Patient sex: M
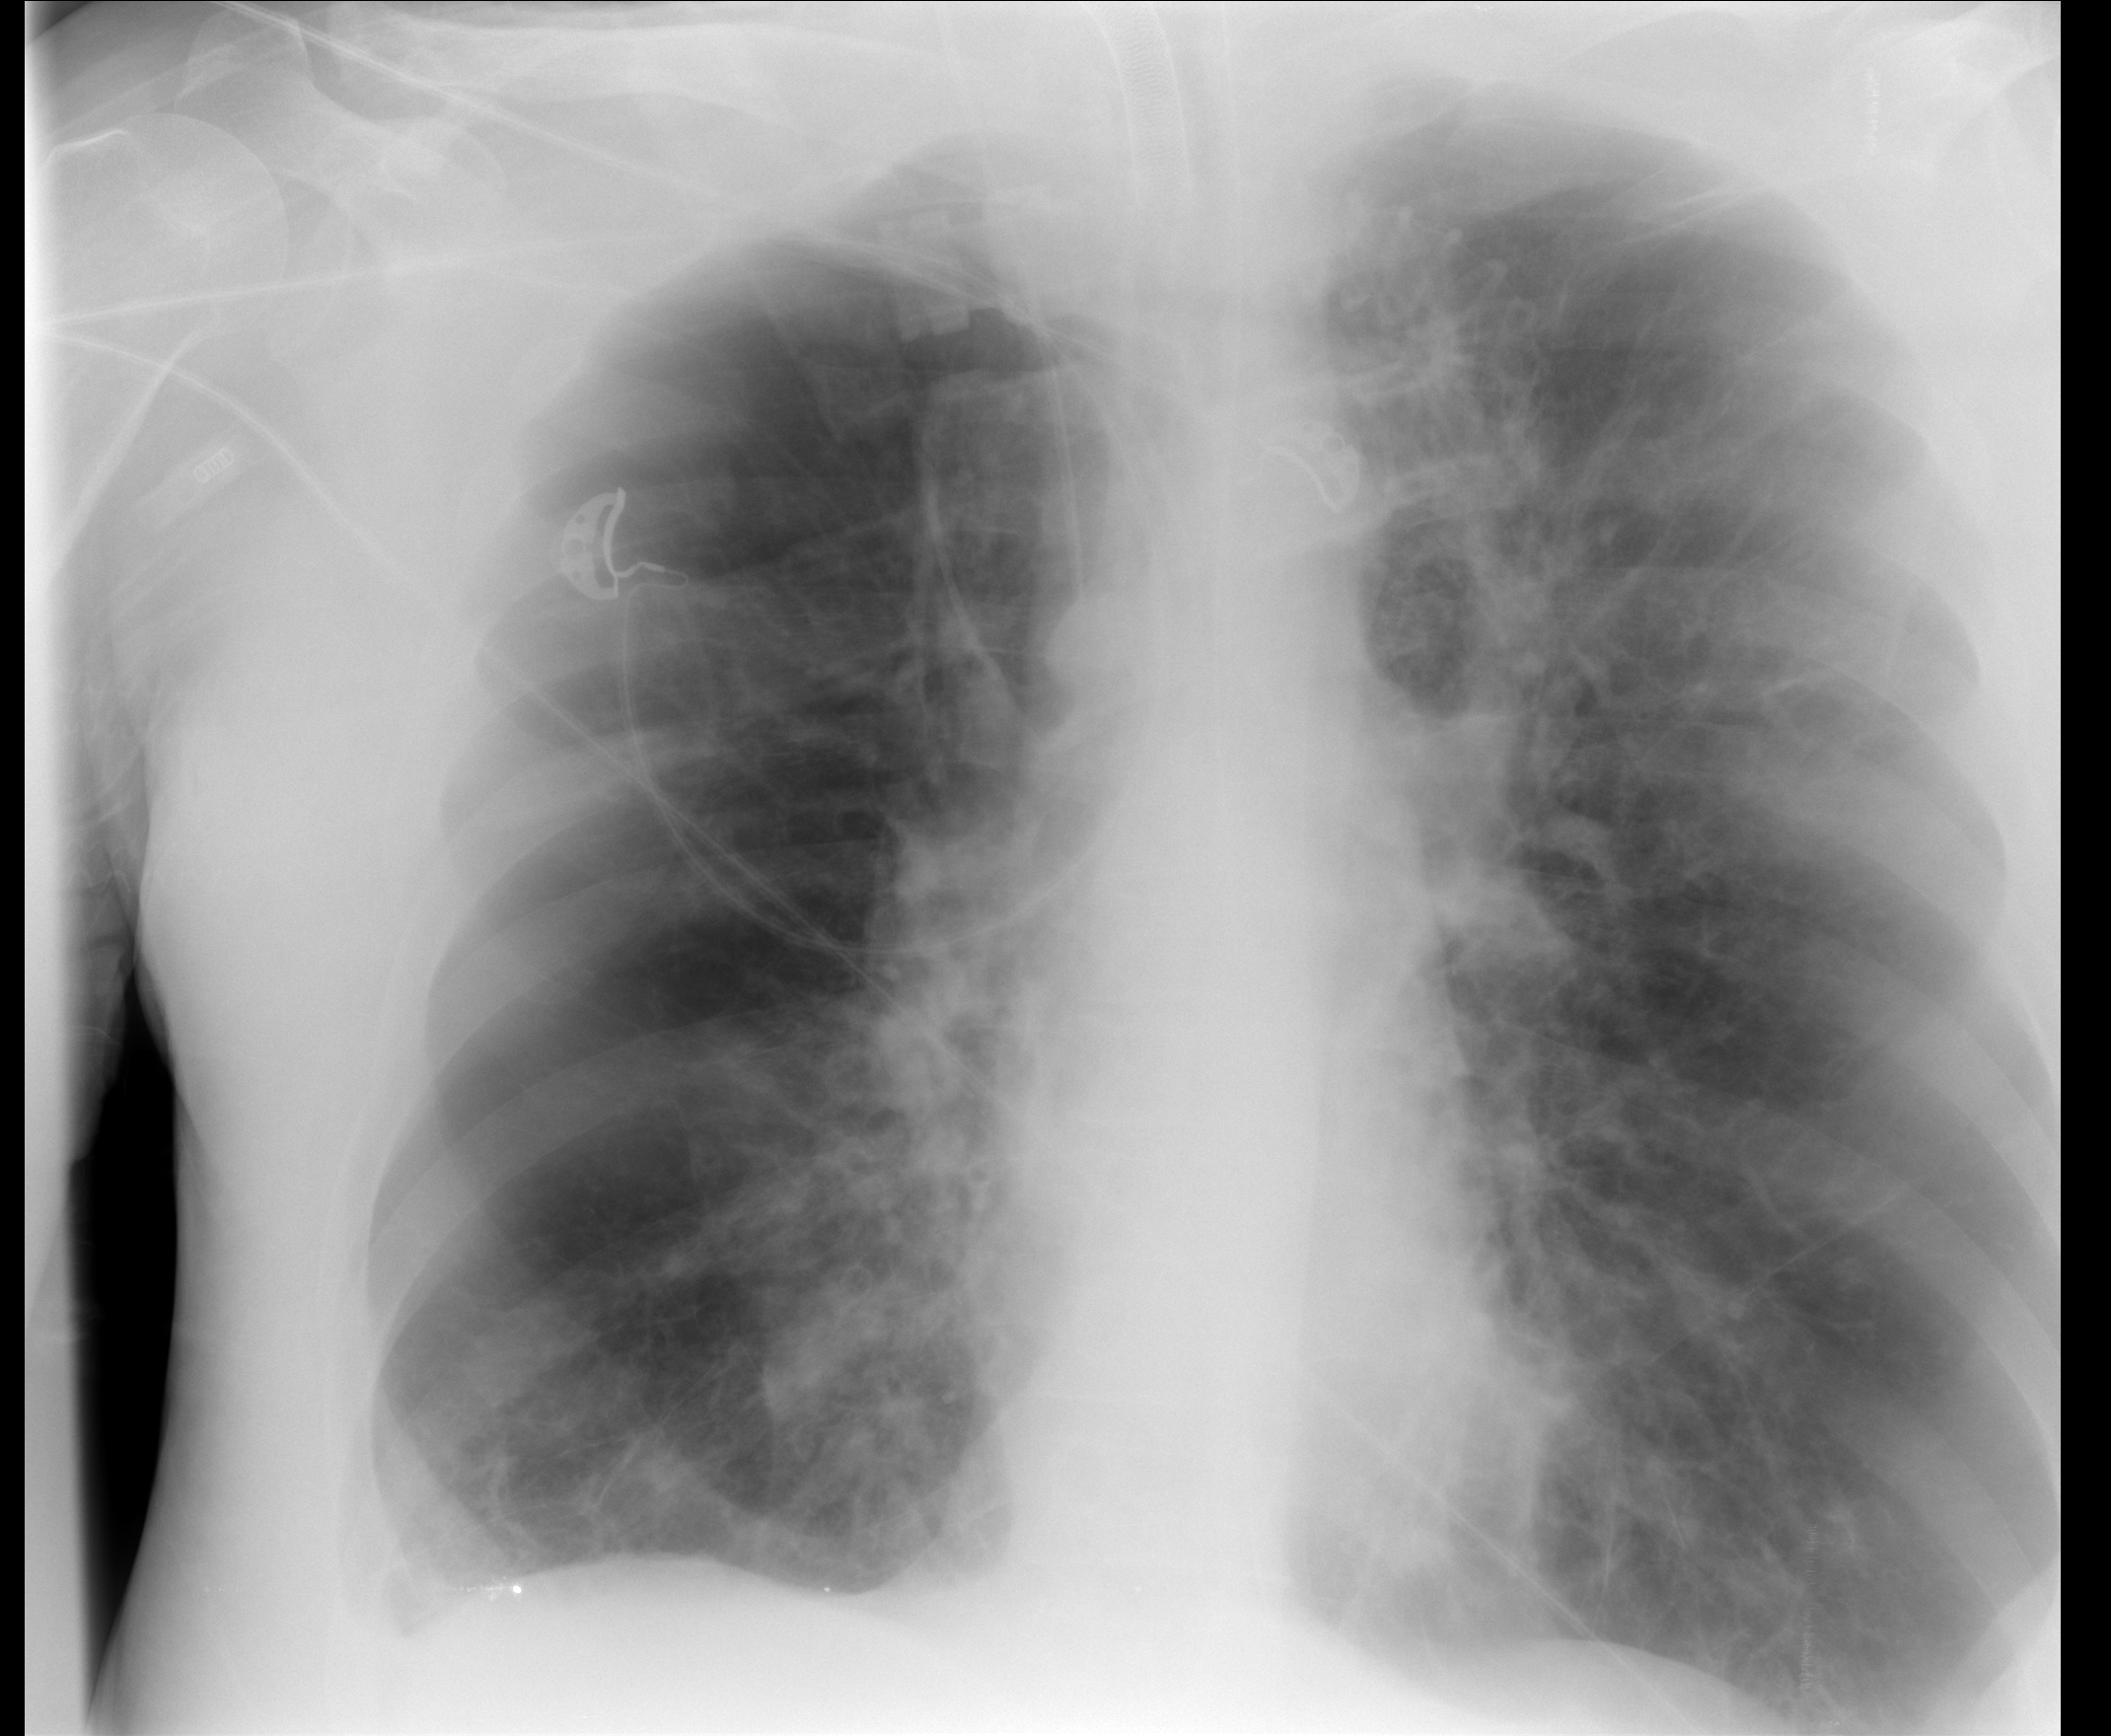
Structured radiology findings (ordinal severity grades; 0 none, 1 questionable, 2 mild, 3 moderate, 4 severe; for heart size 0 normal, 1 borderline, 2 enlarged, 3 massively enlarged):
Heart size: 0
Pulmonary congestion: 0
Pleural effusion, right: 0
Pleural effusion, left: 0
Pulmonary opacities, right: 1
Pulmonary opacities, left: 2
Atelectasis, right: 0
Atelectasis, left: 0